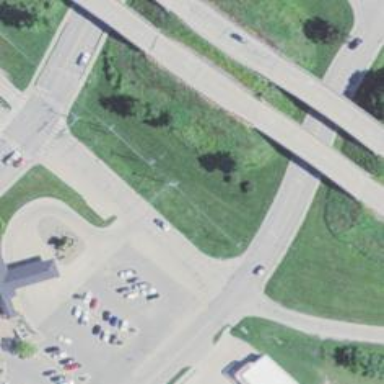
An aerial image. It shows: Trunk link highway.